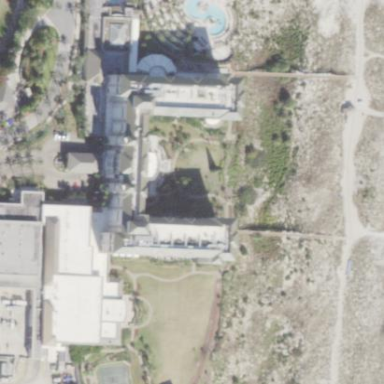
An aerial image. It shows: Hotel building.